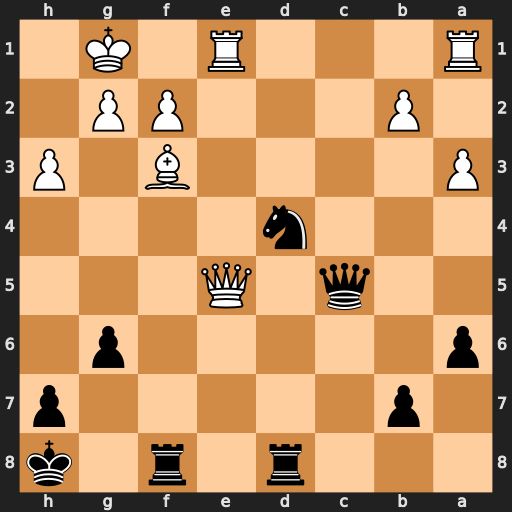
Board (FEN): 3r1r1k/1p5p/p5p1/2q1Q3/3n4/P4B1P/1P3PP1/R3R1K1
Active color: b
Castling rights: -
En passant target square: -
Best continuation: Qxe5 Rxe5 Rxf3